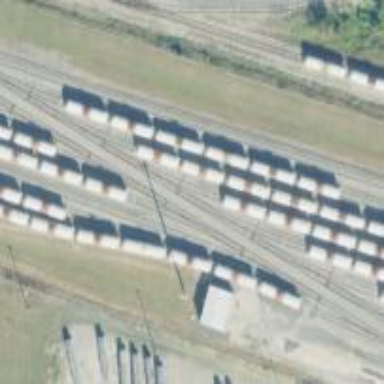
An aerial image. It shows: Rail spur service.